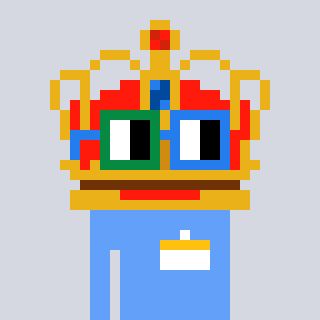
a pixel art character with square green and blue glasses, a crown-shaped head and a blue-colored body on a cool background